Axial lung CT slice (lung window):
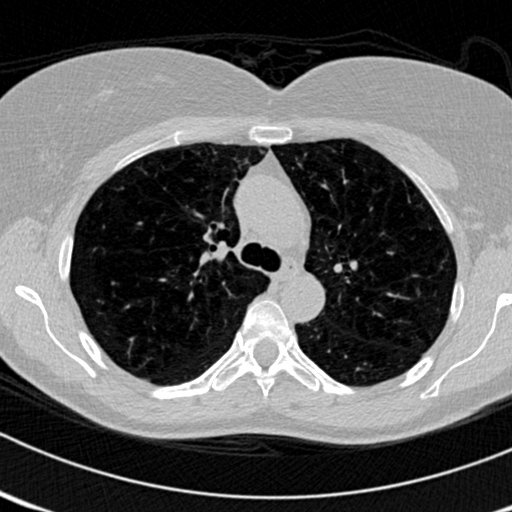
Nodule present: no